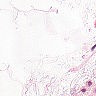
Metastatic tissue present: no